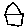
Label: house